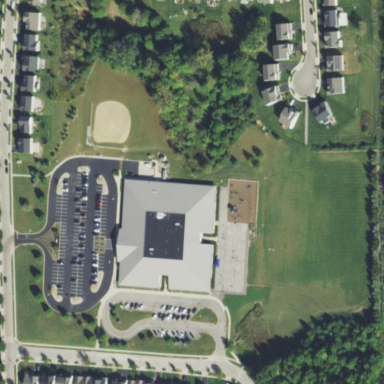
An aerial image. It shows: School.